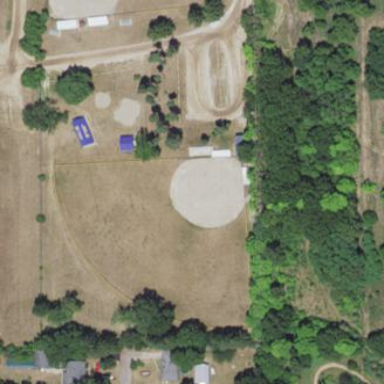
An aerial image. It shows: Baseball pitch for leisure land activities.